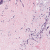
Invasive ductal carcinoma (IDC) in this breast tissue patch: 0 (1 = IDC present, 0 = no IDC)